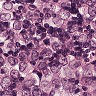
Metastatic tissue present: yes